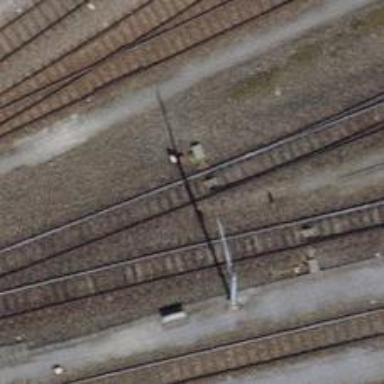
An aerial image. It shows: Railway switch.